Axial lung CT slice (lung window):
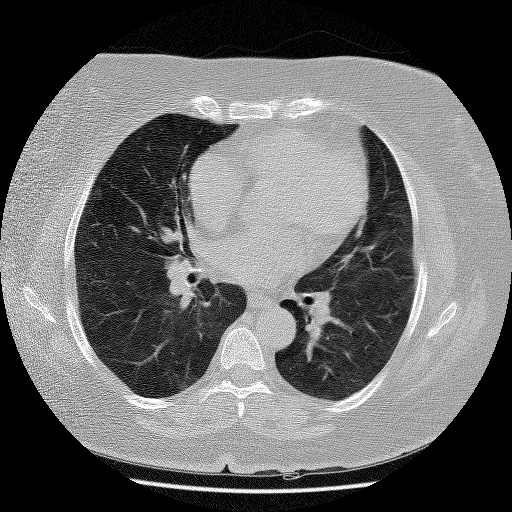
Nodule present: no